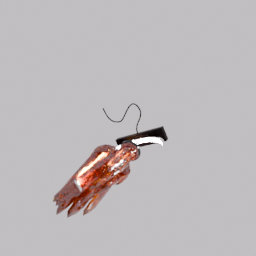
Label: lighting